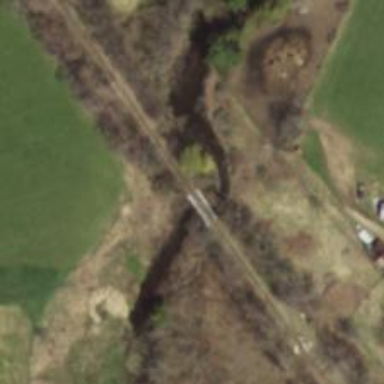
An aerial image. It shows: Narrow-gauge railway bridge.